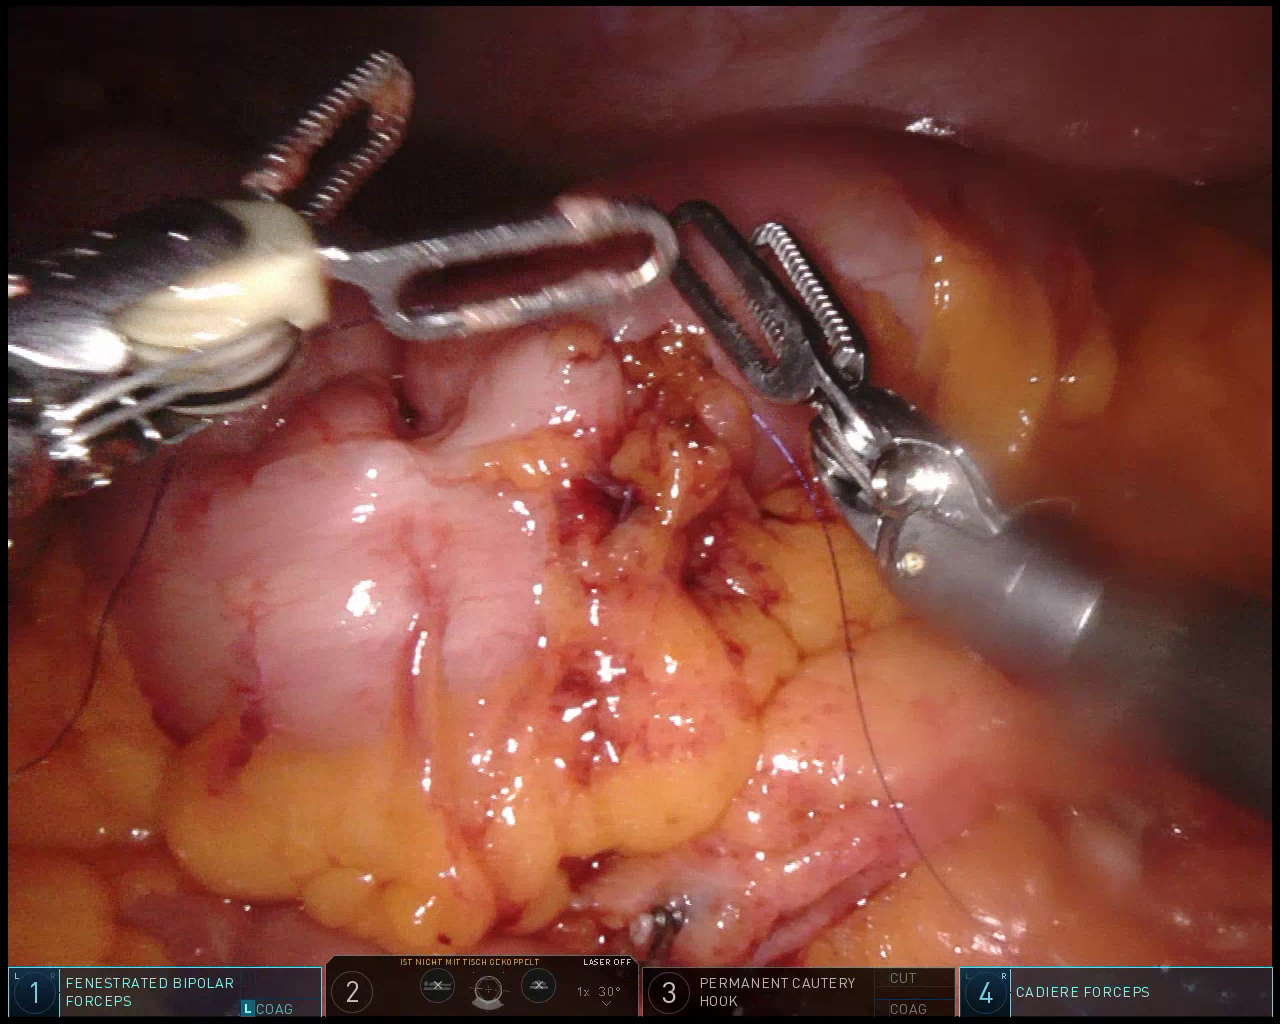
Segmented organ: abdominal_wall
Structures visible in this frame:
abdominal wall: yes
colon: yes
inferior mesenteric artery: no
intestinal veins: no
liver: no
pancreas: no
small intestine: no
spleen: no
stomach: no
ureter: no
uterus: no
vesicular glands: no